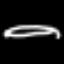
Label: pencil